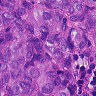
Metastatic tissue present: yes